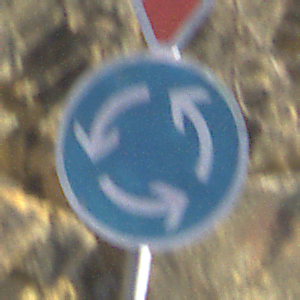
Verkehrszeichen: Kreisverkehr
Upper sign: VorfahrtGewaehren
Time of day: MorningAfternoon
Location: Outdoor (RoadRail)
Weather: PartlyCloudy
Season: NotSpecified
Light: Natural